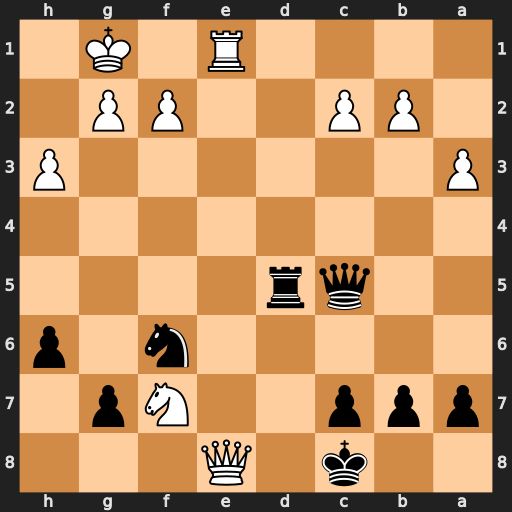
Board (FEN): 2k1Q3/ppp2Np1/5n1p/2qr4/8/P6P/1PP2PP1/4R1K1
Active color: b
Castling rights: -
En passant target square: -
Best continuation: Nxe8 Rxe8+ Kd7